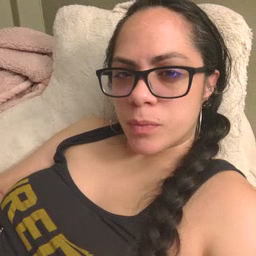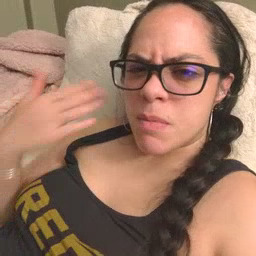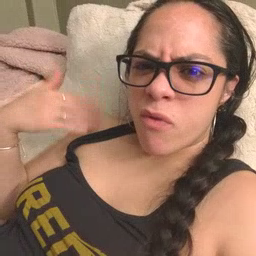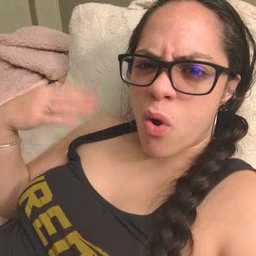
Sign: before